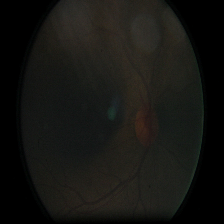
Diabetic retinopathy grade: Moderate